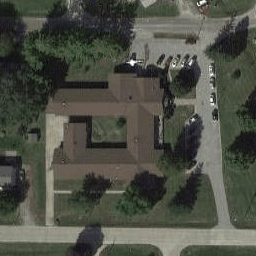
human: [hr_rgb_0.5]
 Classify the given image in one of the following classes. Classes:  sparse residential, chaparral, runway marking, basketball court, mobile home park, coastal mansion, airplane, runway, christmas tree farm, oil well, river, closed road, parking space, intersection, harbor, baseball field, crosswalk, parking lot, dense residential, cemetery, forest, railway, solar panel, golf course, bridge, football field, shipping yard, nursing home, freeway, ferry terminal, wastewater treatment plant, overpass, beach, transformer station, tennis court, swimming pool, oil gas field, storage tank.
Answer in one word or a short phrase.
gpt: nursing home